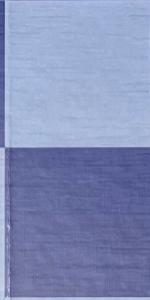
Label: Empty